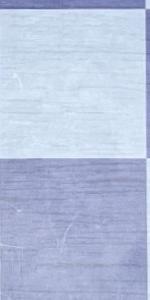
Label: Empty